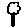
Label: tree